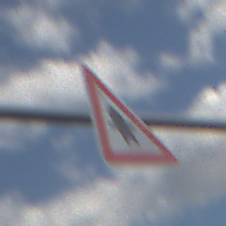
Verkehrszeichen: Vorfahrt
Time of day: Midday
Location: Outdoor (Nature)
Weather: PartlyCloudy
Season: NotSpecified
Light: Natural